Chest X-ray:
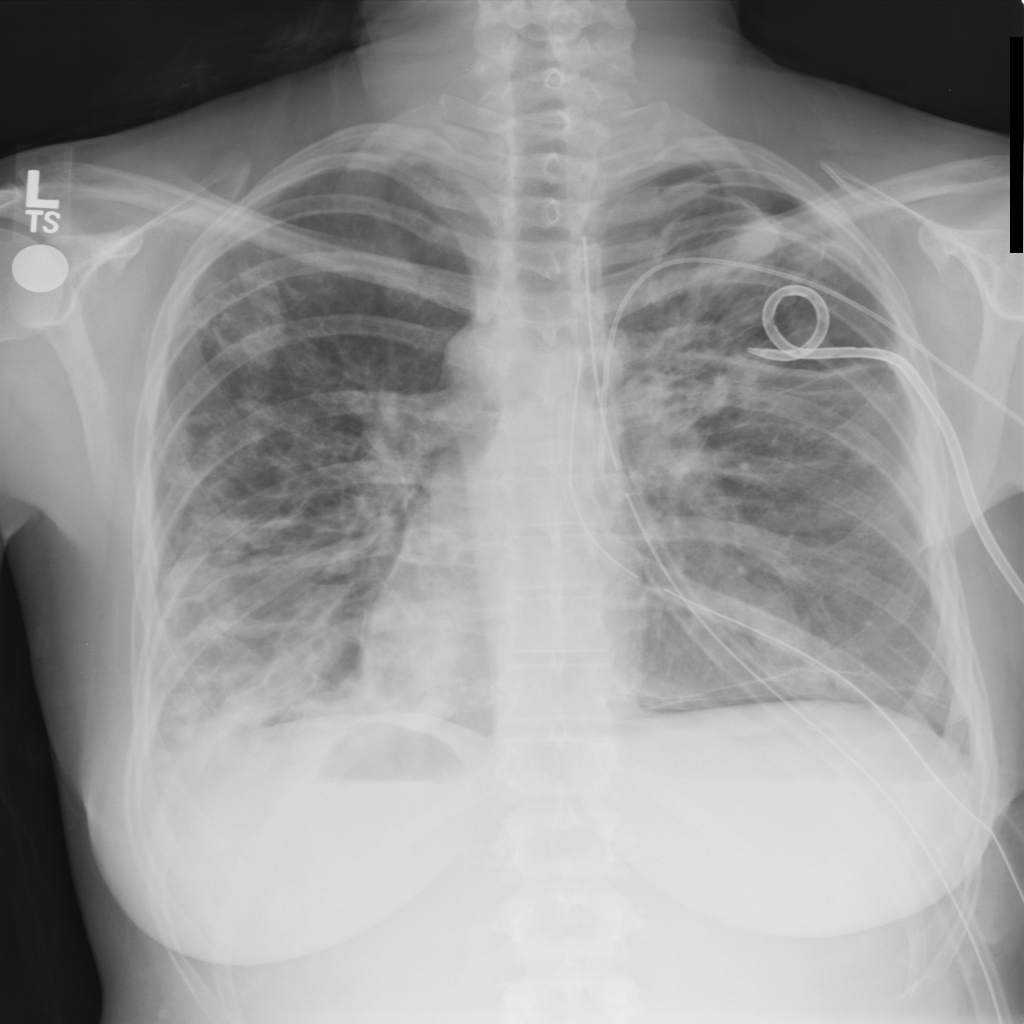
Findings: Consolidation, Effusion, Pneumothorax
No abnormal finding: no